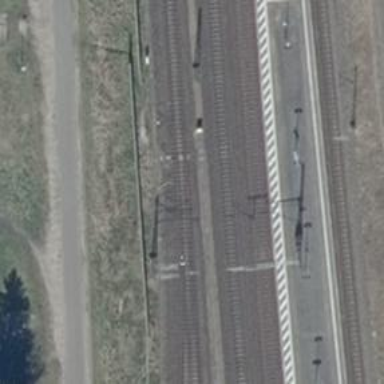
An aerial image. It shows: Railway switch with the turnout on the right side.